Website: lowes
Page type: payment
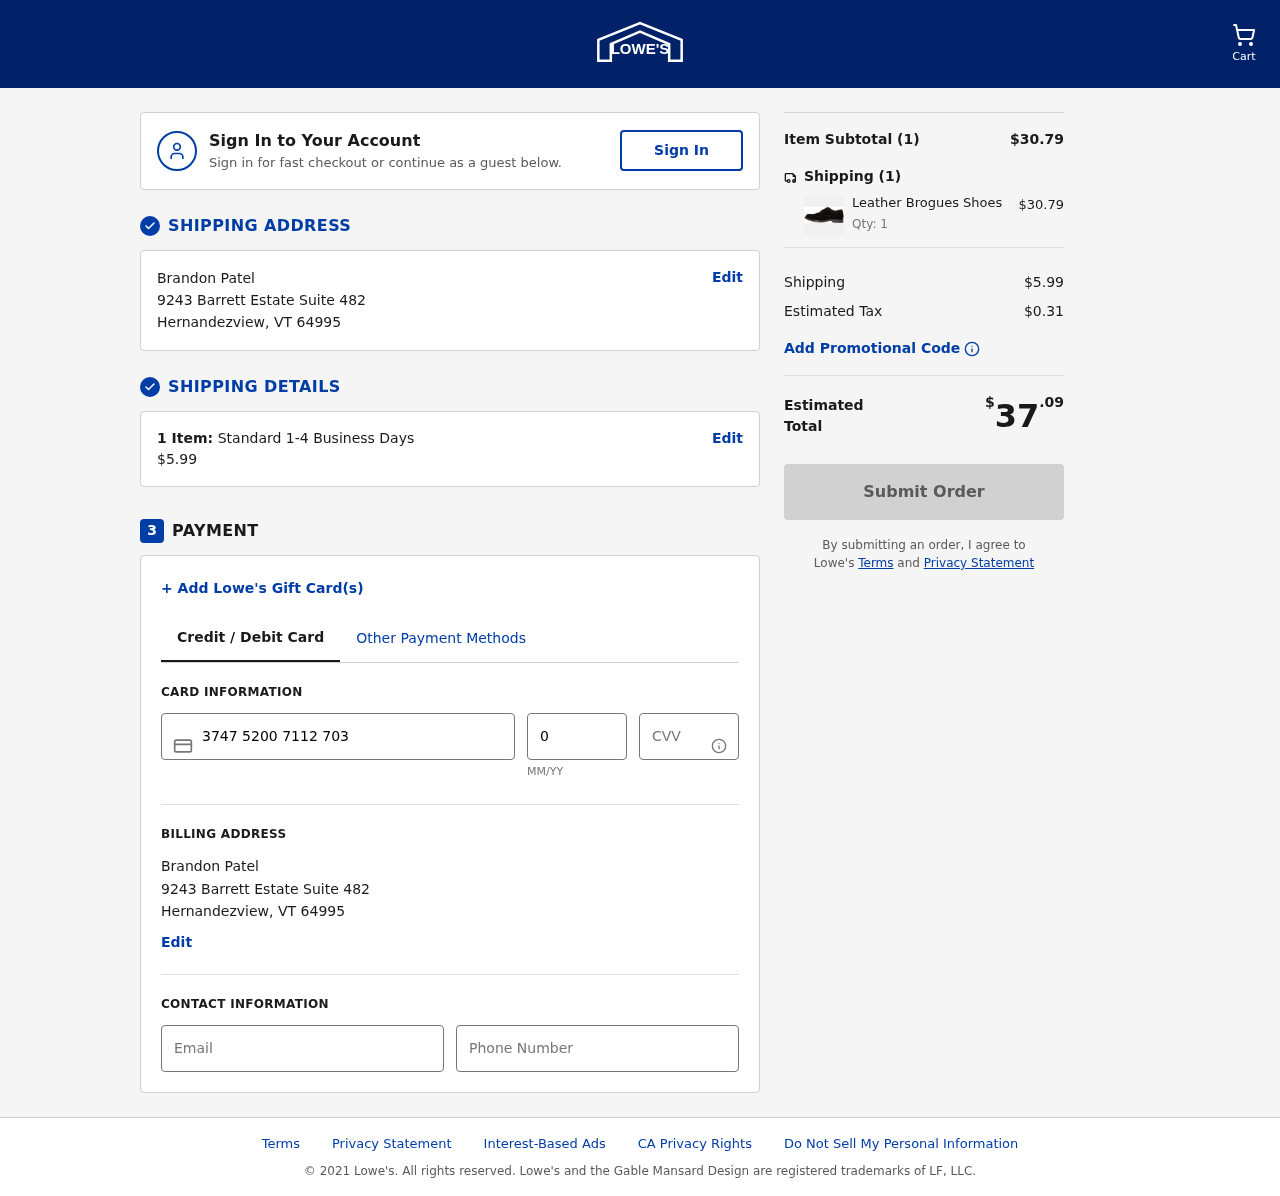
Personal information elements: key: PII_CARD_CVV
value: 0206
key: PII_CARD_EXPIRY
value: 07/29
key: PII_CARD_NUMBER
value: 3747 5200 7112 703
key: PII_CITY
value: Hernandezview
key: PII_EMAIL
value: brandon_patel@yahoo.com
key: PII_FULLNAME
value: Brandon Patel
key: PII_PHONE
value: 3184096390
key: PII_POSTCODE
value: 64995
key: PII_STATE_ABBR
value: VT
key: PII_STREET
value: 9243 Barrett Estate Suite 482
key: PII_FULLNAME2
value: Brandon Patel
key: PII_CITY2
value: Hernandezview
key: PII_STATE_ABBR2
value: VT
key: PII_POSTCODE_FULL
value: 64995
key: PII_POSTCODE_NUMERIC
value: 64995
Product elements: key: PRODUCT1_NAME
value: Leather Brogues Shoes
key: PRODUCT1_PRICE
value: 30.79
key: PRODUCT1_QUANTITY
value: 1
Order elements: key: ORDER_NUM_ITEMS
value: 1
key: ORDER_SHIPPING_COST
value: $5.99
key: ORDER_NUM_ITEMS2
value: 1
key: ORDER_SUBTOTAL
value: $30.79
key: ORDER_NUM_ITEMS3
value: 1
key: ORDER_SHIPPING_COST2
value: $5.99
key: ORDER_TAX
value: $0.31
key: ORDER_TOTAL
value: $37.09